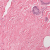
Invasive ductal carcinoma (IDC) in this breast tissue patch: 0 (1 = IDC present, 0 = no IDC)